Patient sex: M
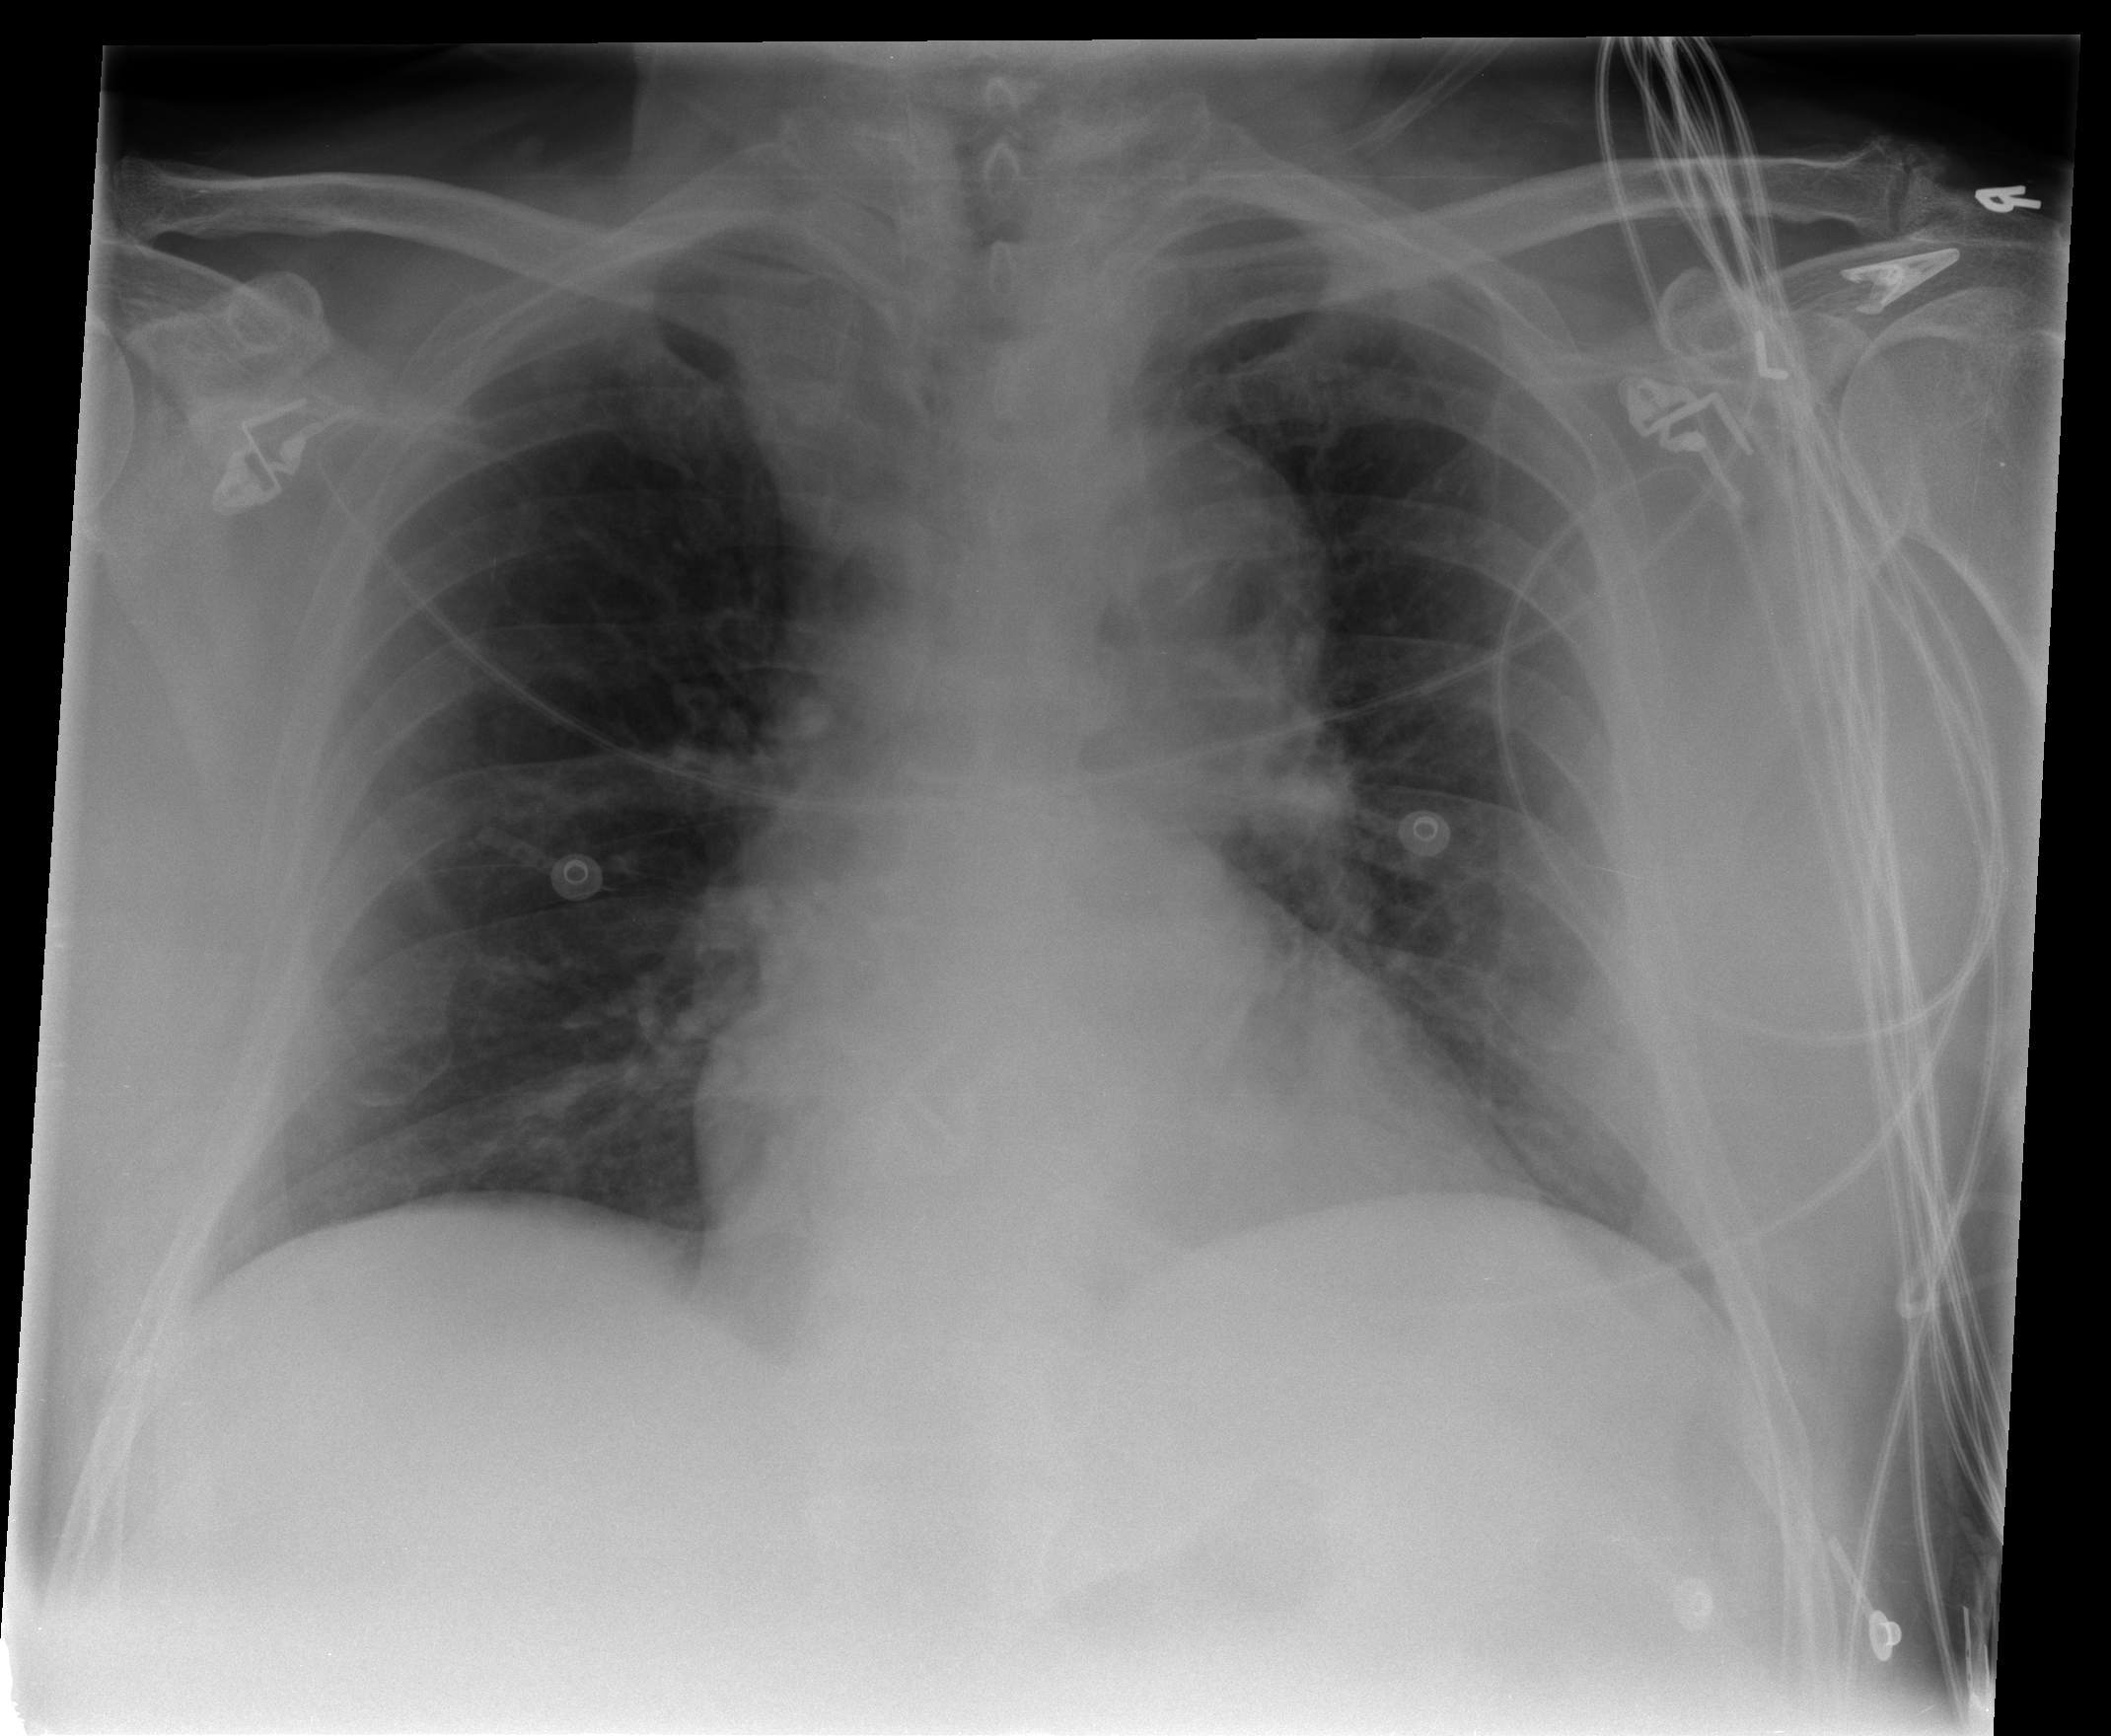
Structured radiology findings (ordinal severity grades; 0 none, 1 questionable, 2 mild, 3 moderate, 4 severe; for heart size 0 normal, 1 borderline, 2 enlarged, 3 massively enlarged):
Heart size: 2
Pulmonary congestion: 0
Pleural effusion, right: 0
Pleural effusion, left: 0
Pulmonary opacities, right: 0
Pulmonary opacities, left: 0
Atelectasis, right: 0
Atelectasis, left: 1